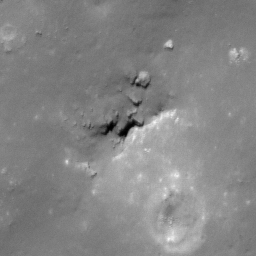
Pit: Copernicus 8
Host crater: Copernicus
Host type: impact_melt
Lunar coordinates: latitude 10.146, longitude 339.937